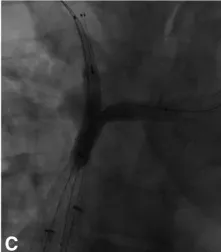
Balloon angioplasty (an 8-mm diameter balloon within the right stent, a 10-mm diameter balloon within the left stent) of superior vena cava (SVC) and the bilateral caudal portion of the brachiocephalic veins were performed.
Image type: radiology (x_ray)